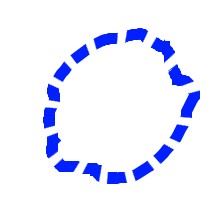
Shape: circle